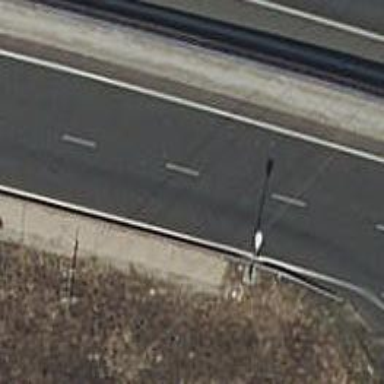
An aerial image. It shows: Motorway link.